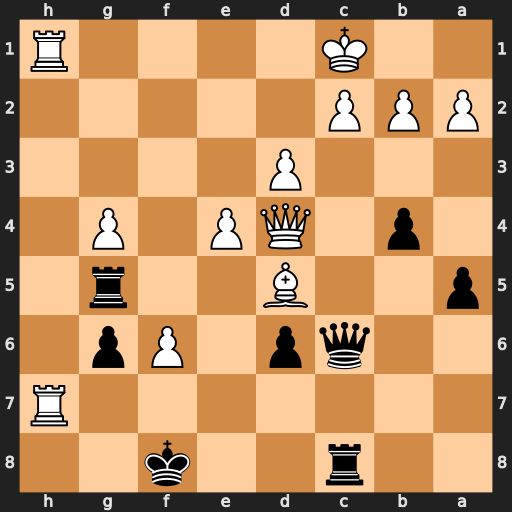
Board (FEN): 2r2k2/7R/2qp1Pp1/p2B2r1/1p1QP1P1/3P4/PPP5/2K4R
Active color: b
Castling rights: -
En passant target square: -
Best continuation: Qxc2#